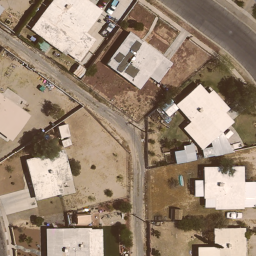
Label: residential